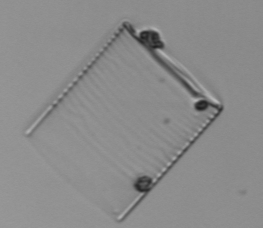
Label: Guinardia_flaccida